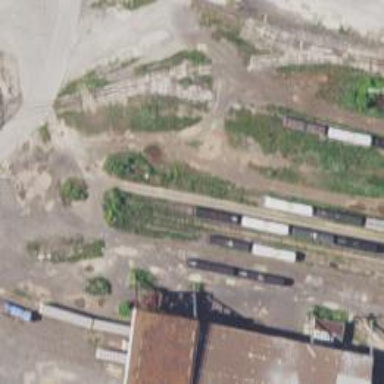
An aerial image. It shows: Railway siding for service.